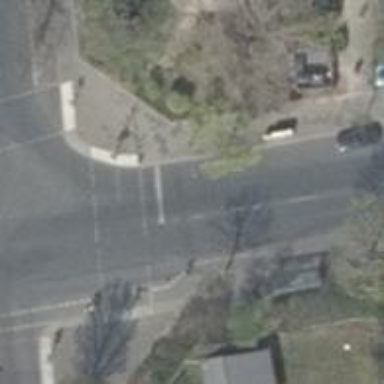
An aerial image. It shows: Road with traffic signals controlling the flow of traffic.